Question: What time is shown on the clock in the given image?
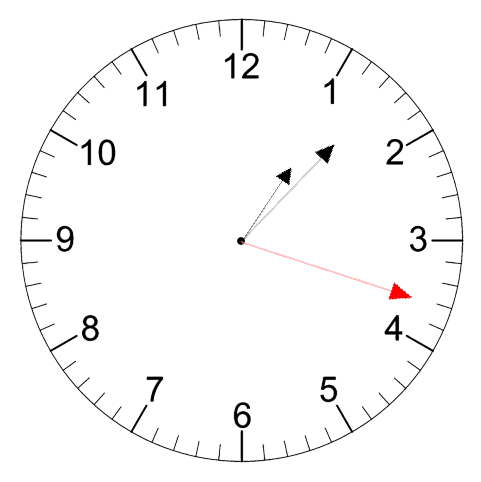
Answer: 01:07:18